Question: I got eye tracking gaze data in the form of x/y coordinates and timestamps.
Now I want to plot the saccades using the R package saccades. Unfortunately, it doesn't work. I guess it's a matter of having the data in the wrong format.
My data:
'''
head(EUFKDCDL_Q09AS_saccades)
# A tibble: 6 x 4
time x y trial
<dbl> <dbl> <dbl> <dbl>
1 1550093577941 732 391 1
2 1550093577962 706 320 1
3 1550093577980 666 352 1
4 1550093578000 886 288 1
5 1550093578017 787 221 1
6 1550093578037 729 302 1
'''
The code that didn't work:
'''
fixations <- detect.fixations(EUFKDCDL_Q09AS_saccades)
'''
> Error in detect.fixations(EUFKDCDL_Q09AS_saccades) :
No saccades were detected. Something went wrong.
The full code that shouldwork according github (<URL>:
'''
library(saccades)
data(samples)
head(samples)
time x y trial
1 0 53.18 375.73 1
2 4 53.20 375.79 1
3 8 53.35 376.14 1
4 12 53.92 376.39 1
5 16 54.14 376.52 1
6 20 54.46 376.74 1
fixations <- detect.fixations(samples)
head(fixations[c(1,4,5,10)])
trial x y dur
0 1 53.81296 377.40741 71
1 1 39.68156 379.58711 184
2 1 59.99267 379.92467 79
3 1 18.97898 56.94046 147
4 1 40.28365 39.03599 980
5 1 47.36547 35.39441 1310
diagnostic.plot(samples, fixations)
'''
So there must be a problem with how my data is structured I guess? What does the mean?
I hope that any of you can help me creating this saccade plot as in the sceenshot attached

I am an R beginner.
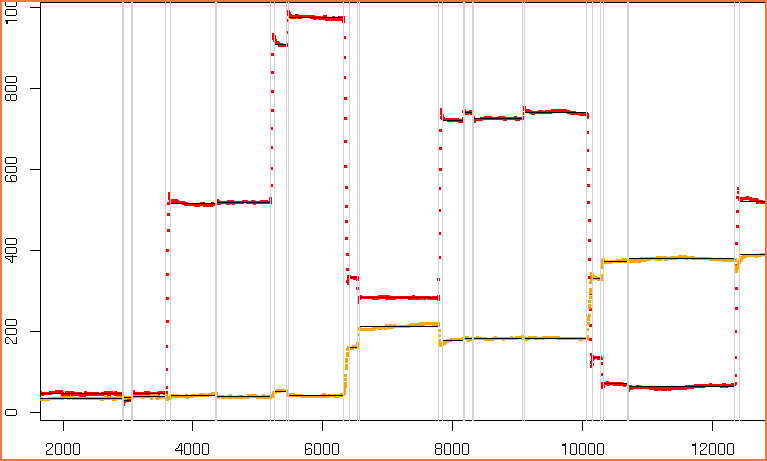
Answer: Before you attempt to analyse your data, This will help you see if the data is actually what you think it is, and to show qualitatively the extent of some data quality issues.
If your data is actually a gaze data time series, then you could visualise it as in your example above simply by plotting 'x' as a function of 'time' and 'y' as a function of 'time'. The plot you show above is simply a visualisation of the raw data, with the saccade detections superimposed (the grey lines), but that is an optional step.
Now to your raw data: if you plot it as suggested, I suspect it isn't going to be what you think it is. Compare it to the example data that you posted from <URL>. That dataset shows a couple of characteristics:
- - 'x''53.18''53.20''732''706''666''886'
I suspect that there are discontinuities in your data, and this will cause any saccade or fixation detection algorithm to fail. Try to figure out what your data actually is representing, and/or what the quality issues are, before attempting to parse into saccades and fixations.
Hint: using the 'ggplot2' library to visualise your data:
'''
library(ggplot2)
ggplot(data = EUFKDCDL_Q09AS_saccades,
aes(x = time)) + # define time series x axis
geom_line(aes(y = x), colour = 'red') + # plot horizontal data
geom_line(aes(y = y), colour = 'yellow') # plot vertical time series too
'''
If 'ggplot2' isn't installed, call 'install.packages('ggplot2')' first.